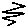
Label: zigzag